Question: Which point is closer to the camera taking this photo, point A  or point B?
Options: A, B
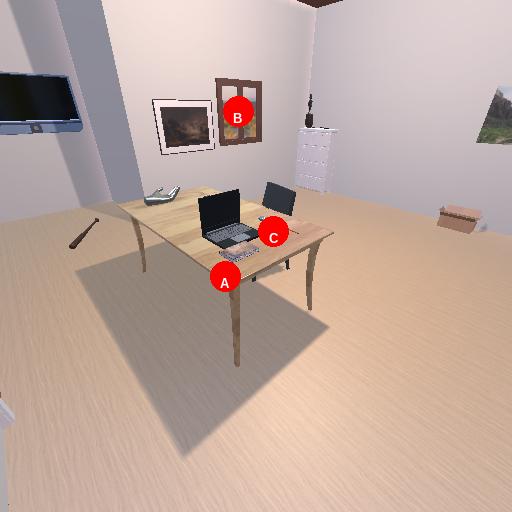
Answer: A